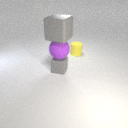
small gray rubber cube below large purple rubber sphere